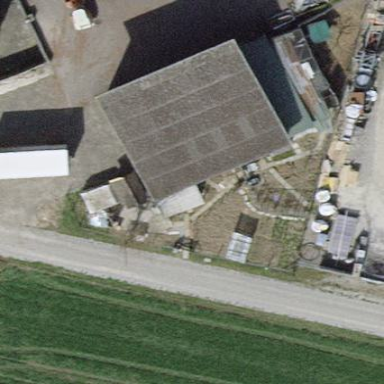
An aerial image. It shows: Industrial building.